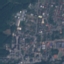
Label: Residential